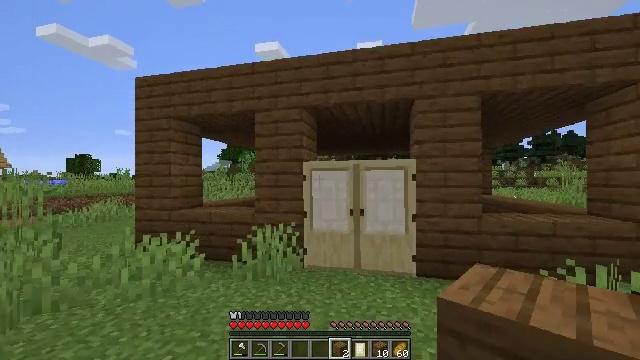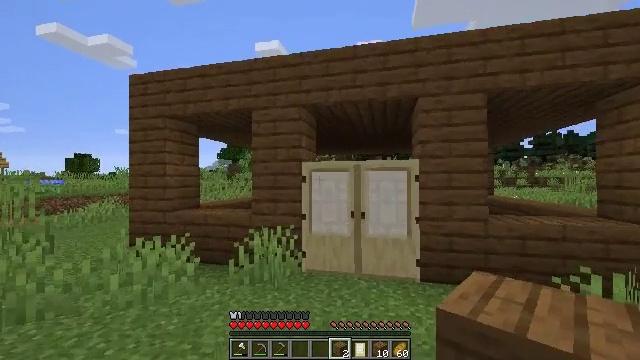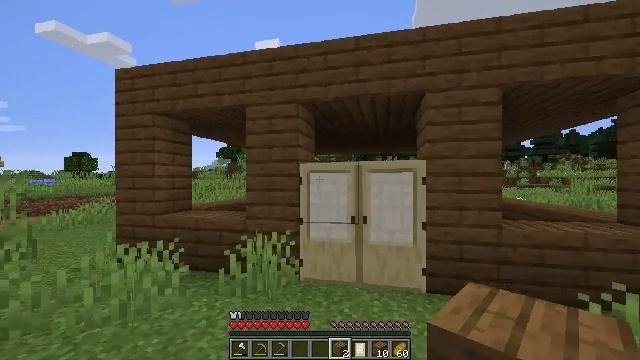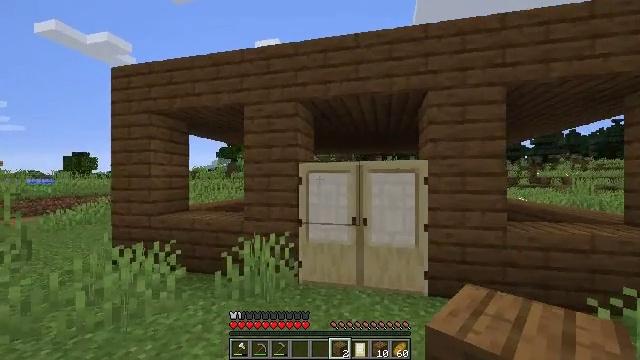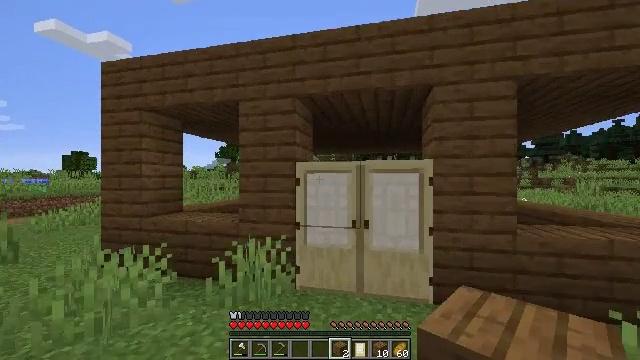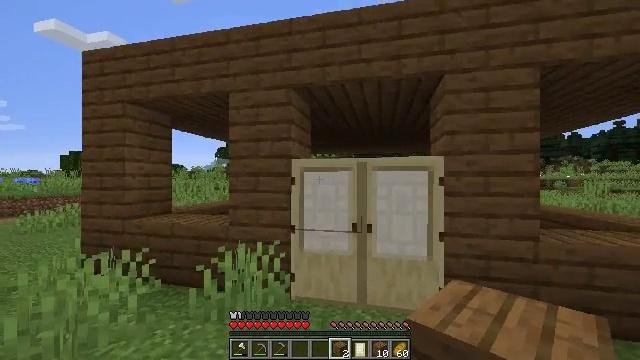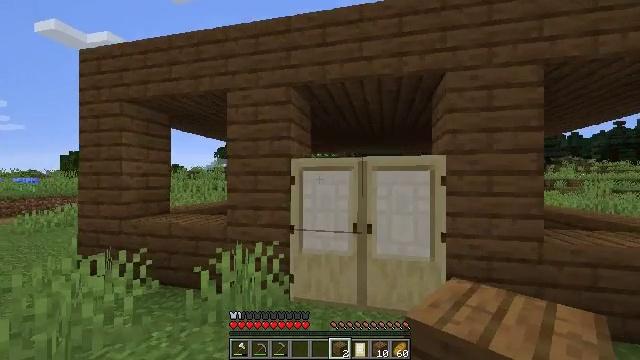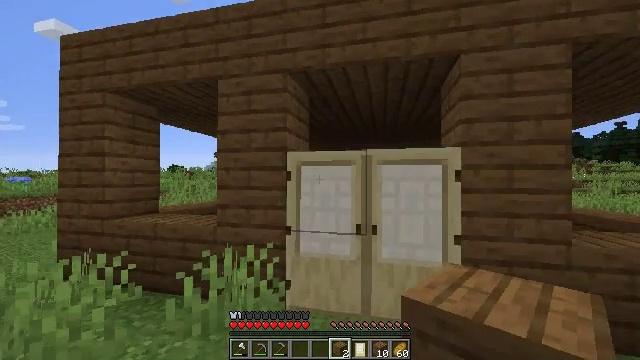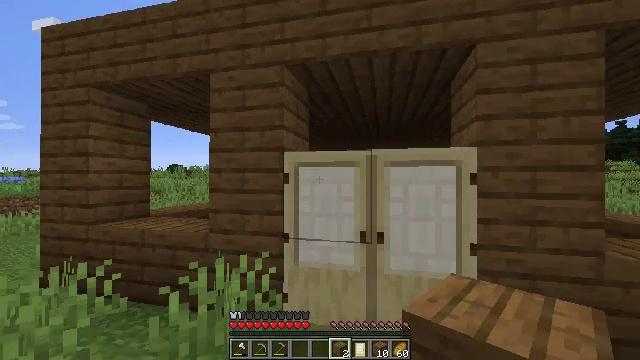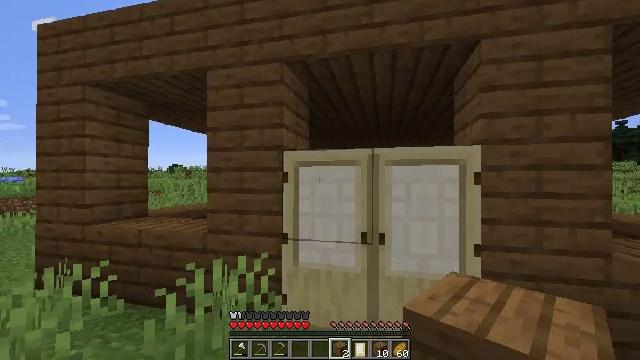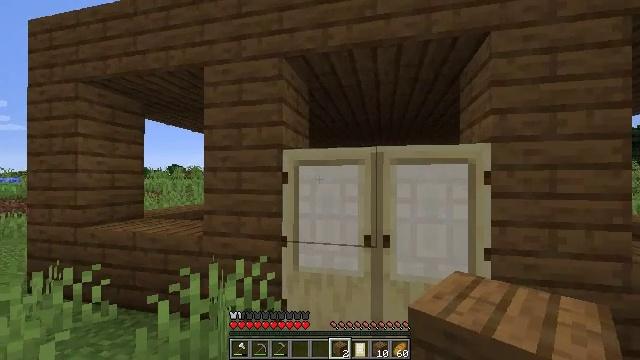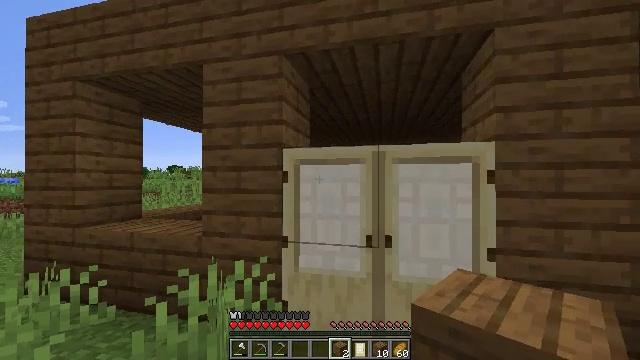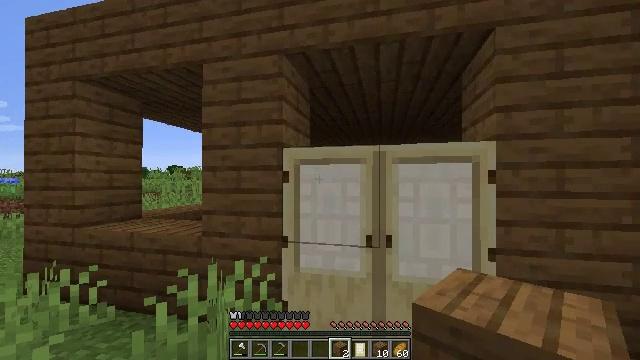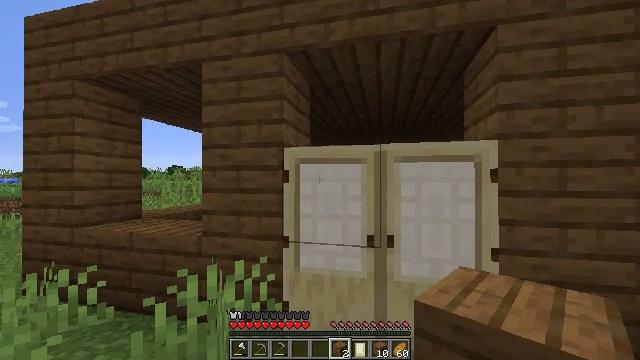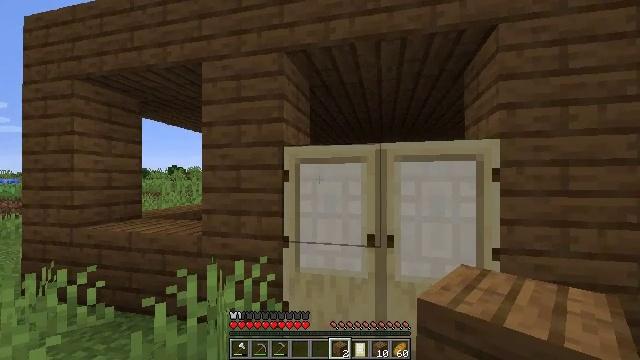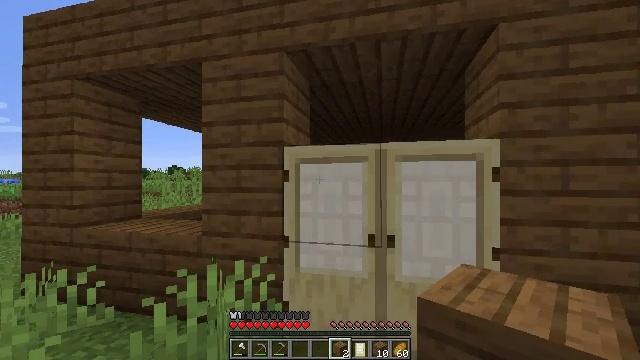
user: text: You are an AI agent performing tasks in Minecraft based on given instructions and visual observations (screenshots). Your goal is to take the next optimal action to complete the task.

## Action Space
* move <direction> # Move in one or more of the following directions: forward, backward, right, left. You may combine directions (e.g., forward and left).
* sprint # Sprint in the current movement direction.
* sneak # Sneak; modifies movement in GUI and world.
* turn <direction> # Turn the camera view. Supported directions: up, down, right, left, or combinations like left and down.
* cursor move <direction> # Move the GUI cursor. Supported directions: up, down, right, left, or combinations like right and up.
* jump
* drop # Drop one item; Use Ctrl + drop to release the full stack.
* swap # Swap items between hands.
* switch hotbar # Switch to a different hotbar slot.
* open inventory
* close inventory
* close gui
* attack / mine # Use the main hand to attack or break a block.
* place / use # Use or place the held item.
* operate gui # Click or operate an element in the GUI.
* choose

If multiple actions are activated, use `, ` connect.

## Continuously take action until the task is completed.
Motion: motion action
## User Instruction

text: Gather the birch door for reuse.
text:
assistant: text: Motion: move forward
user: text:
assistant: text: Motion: move forward
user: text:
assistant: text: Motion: move forward
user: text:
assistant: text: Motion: move forward
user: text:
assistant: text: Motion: move forward
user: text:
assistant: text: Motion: move forward
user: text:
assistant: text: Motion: move forward
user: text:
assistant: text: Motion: move forward
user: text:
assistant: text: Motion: no_op
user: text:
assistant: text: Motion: no_op
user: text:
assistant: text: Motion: no_op
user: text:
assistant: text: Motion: no_op
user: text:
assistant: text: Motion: no_op
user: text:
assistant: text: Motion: no_op
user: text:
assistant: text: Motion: no_op
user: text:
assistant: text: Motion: no_op
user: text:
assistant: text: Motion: no_op
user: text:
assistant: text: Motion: no_op
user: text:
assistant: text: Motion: no_op
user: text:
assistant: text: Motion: no_op
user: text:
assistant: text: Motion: no_op
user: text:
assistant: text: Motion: no_op
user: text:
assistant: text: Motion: no_op
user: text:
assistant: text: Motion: no_op
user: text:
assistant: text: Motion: no_op
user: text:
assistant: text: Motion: no_op
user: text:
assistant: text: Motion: no_op
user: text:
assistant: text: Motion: no_op
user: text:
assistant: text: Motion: no_op
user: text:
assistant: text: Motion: no_op